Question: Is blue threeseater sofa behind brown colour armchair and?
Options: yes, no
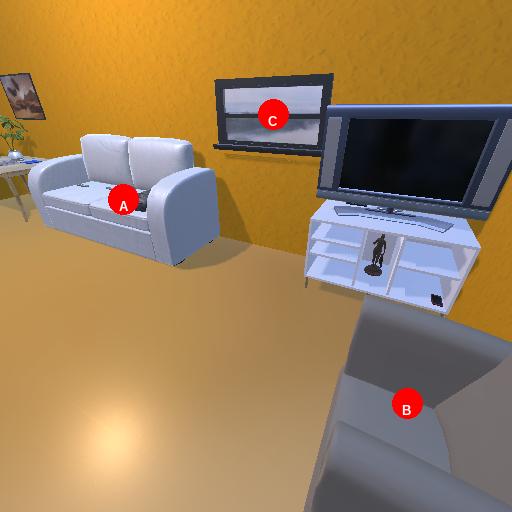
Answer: yes